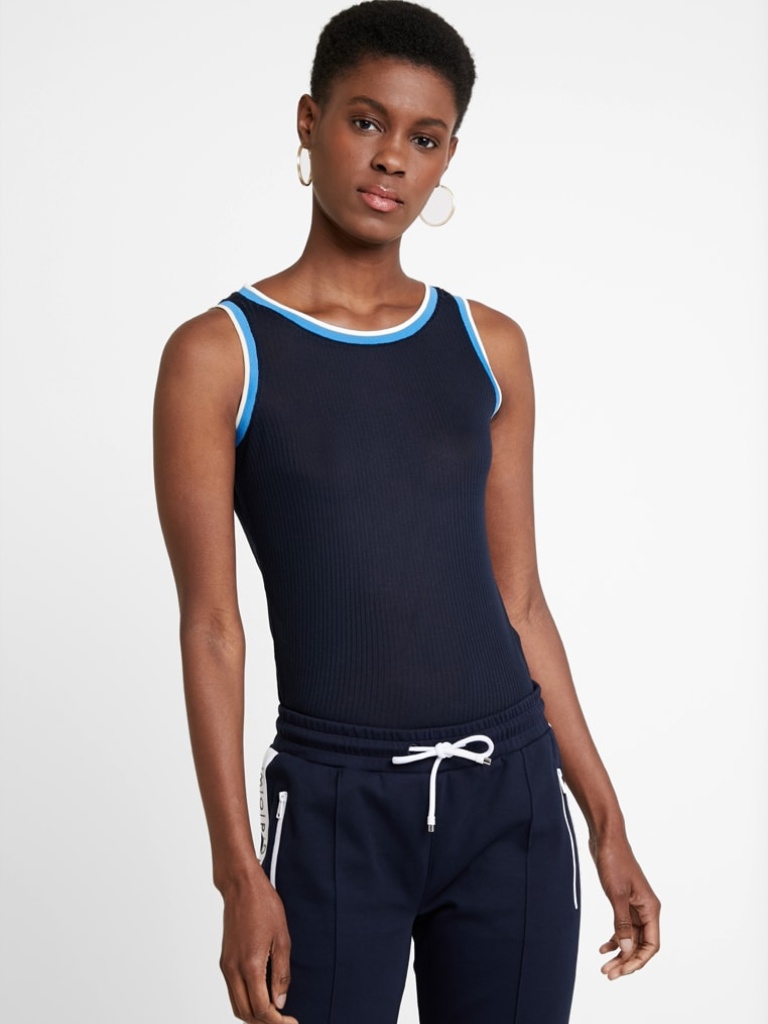
knit tight sleeveless hip length Fully Tucked in crew tank